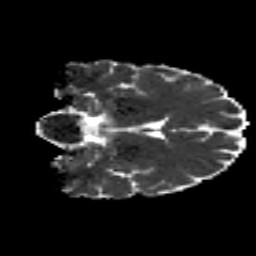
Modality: MD
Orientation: coronal
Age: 34
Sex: male
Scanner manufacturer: siemens
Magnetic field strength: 3 T
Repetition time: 8.8 s
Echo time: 0.085 s